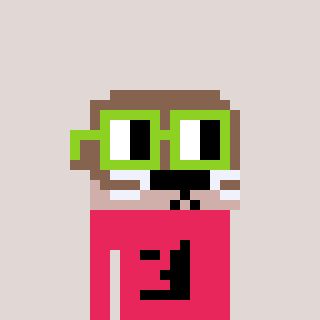
a pixel art character with square light green glasses, a otter-shaped head and a redpinkish-colored body on a warm background